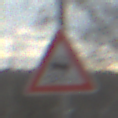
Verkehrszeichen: SchleuderOderRutschgefahr
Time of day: MorningAfternoon
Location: Outdoor (Nature)
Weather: PartlyCloudy
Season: Autumn
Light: Natural